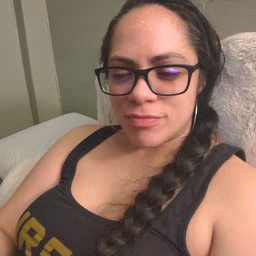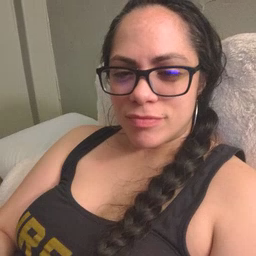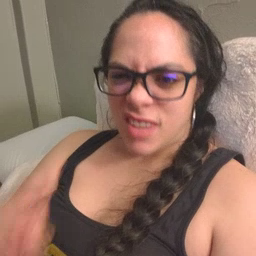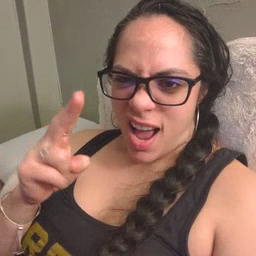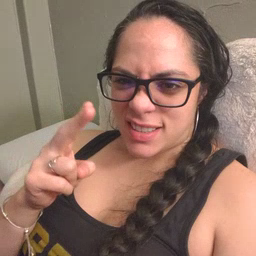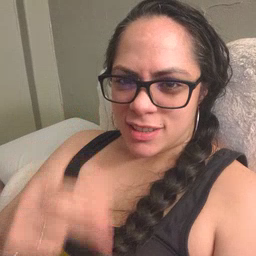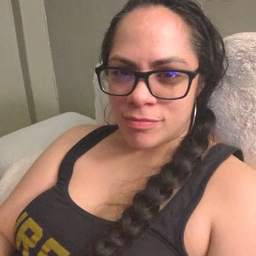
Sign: closet